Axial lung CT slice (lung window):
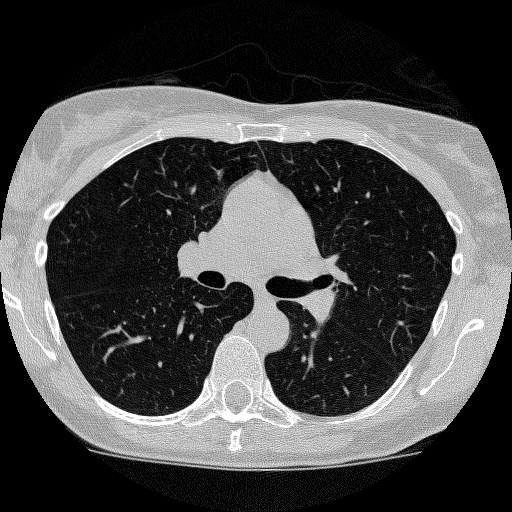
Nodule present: no